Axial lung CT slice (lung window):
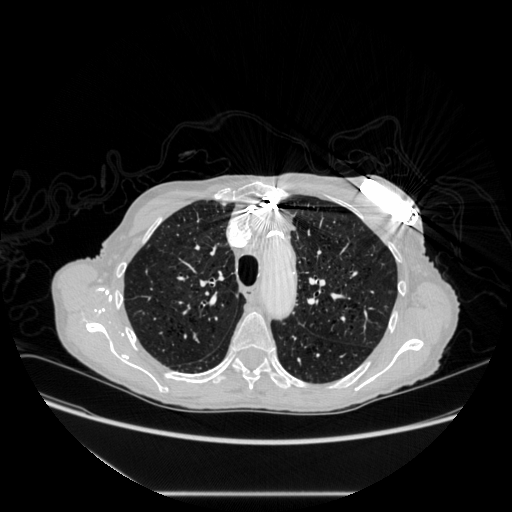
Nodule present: no